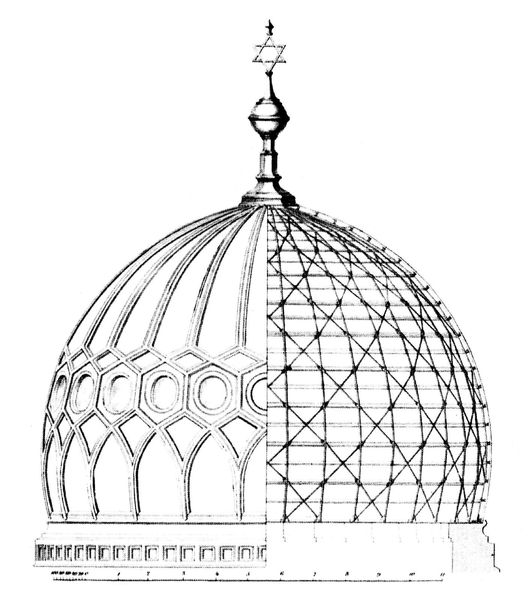
Titel: Schwedlers Kuppelkonstruktion zur Neuen Synagoge in der Oranienburger Straße, Berlin. Aus: L. Klasen: Handbuch der Hochbauconstructionen in Eisen und anderen Metallen, Leipzig 1876
Künstler: Johann Wilhelm Schwedler
Schlagwörter: skizze, zeichnung, ornament, architektur, gitter, kreis, oval, kuppel, berlin, gerüst, hälfte, stern, kreise, kugel, entwurf, gotisch, struktur, david, netz, sechseck, grundriss, aufriss, architekturzeichnung, maßstab, architekt, davidstern, fünfeck, bekrönung, synagoge, jüdisch, judenstern, sechsecke, davidsstern, rtkuppel